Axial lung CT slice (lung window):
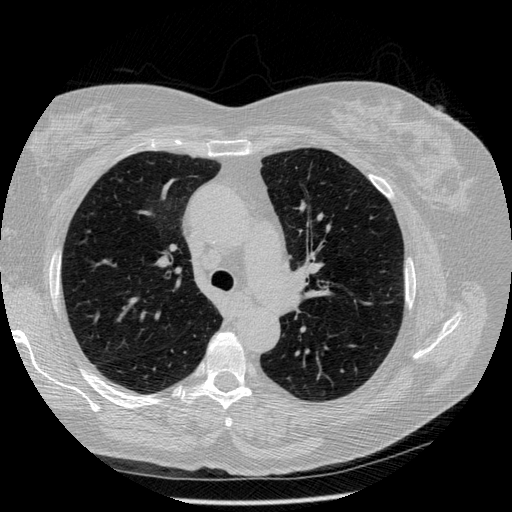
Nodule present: no